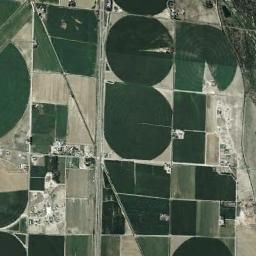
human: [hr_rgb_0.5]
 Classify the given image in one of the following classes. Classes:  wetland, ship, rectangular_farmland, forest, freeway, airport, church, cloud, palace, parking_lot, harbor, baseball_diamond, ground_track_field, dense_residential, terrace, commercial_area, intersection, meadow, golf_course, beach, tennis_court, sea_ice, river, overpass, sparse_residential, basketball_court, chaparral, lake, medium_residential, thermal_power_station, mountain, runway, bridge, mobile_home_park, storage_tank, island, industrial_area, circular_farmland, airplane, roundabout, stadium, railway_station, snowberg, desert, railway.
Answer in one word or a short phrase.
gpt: circular_farmland